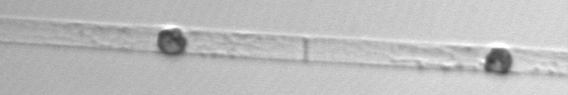
Label: Dactyliosolen_blavyanus